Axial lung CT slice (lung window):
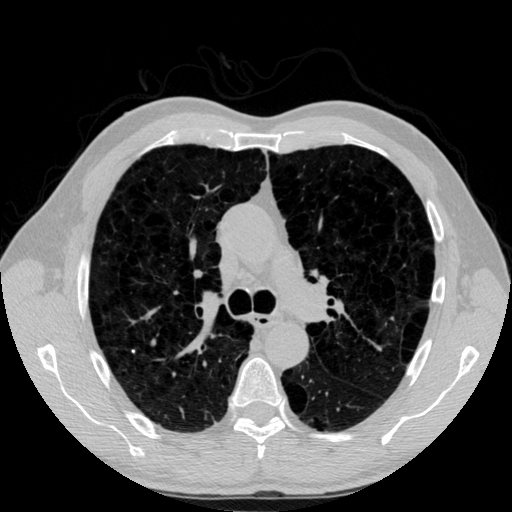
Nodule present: no